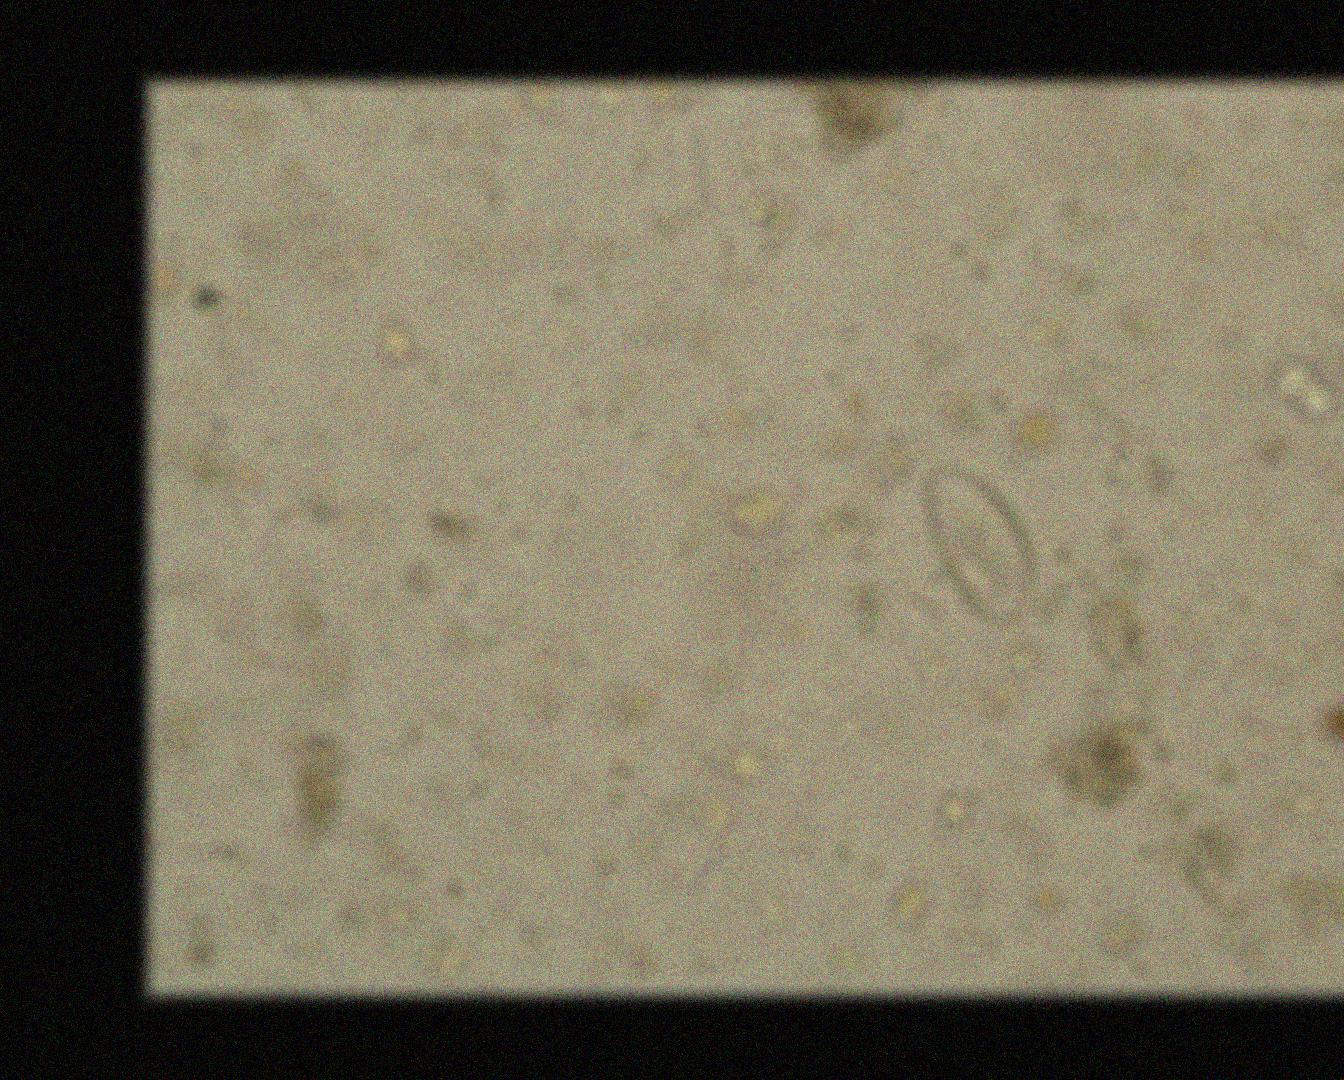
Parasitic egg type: Enterobius vermicularis